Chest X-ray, PA view. Patient: 41 years old, sex M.
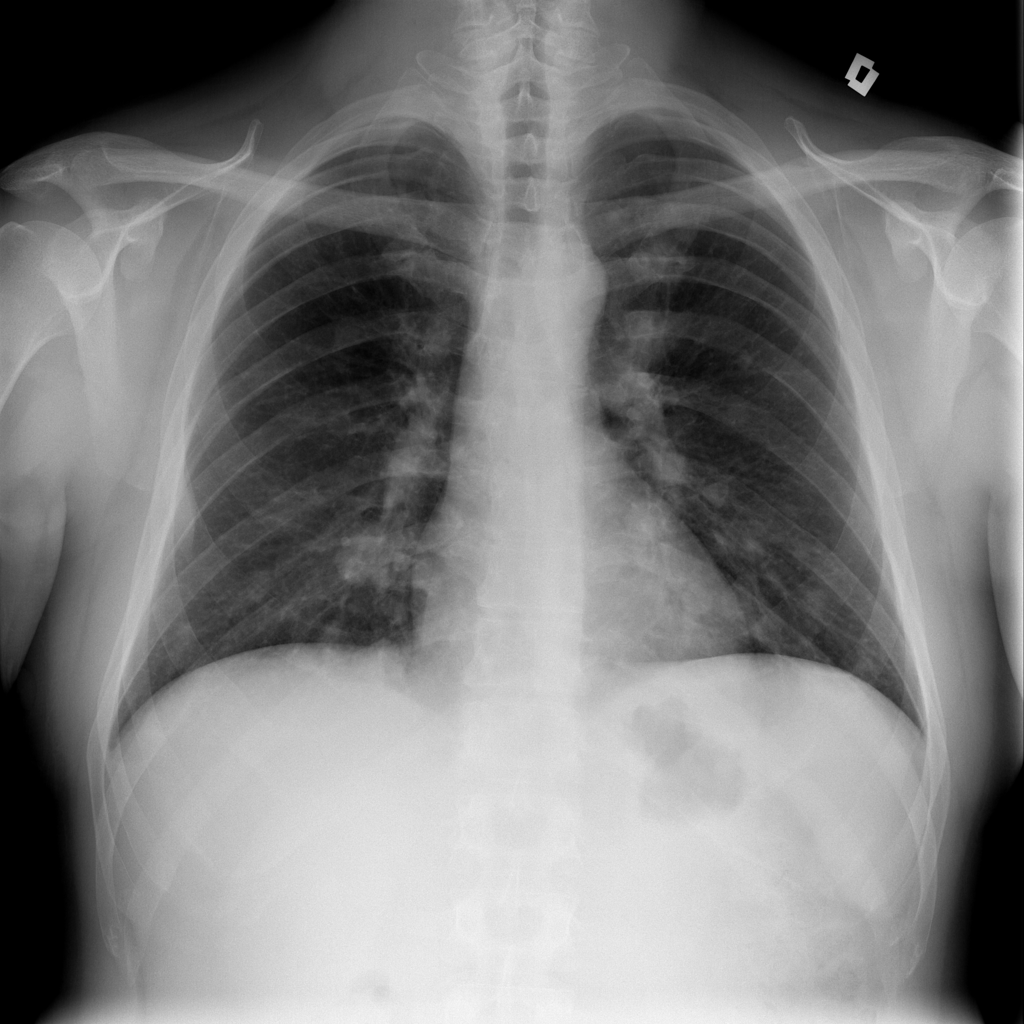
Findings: Nodule